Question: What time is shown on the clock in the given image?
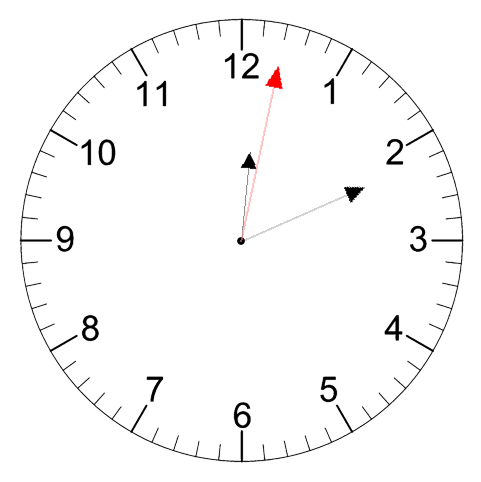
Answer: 12:11:02